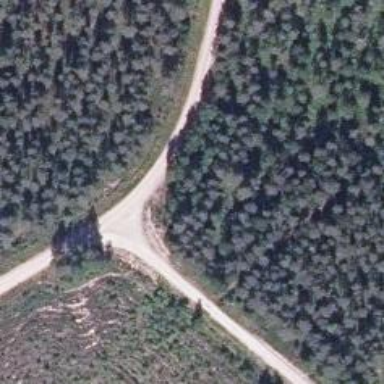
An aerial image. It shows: Unclassified road.